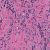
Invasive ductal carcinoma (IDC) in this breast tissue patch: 0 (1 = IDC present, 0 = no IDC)